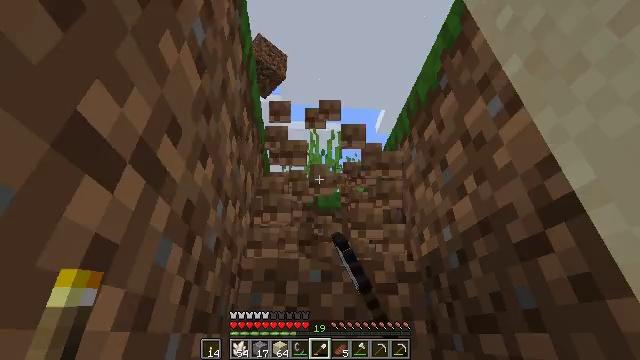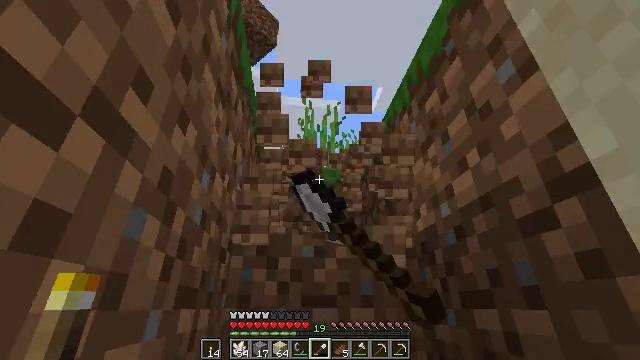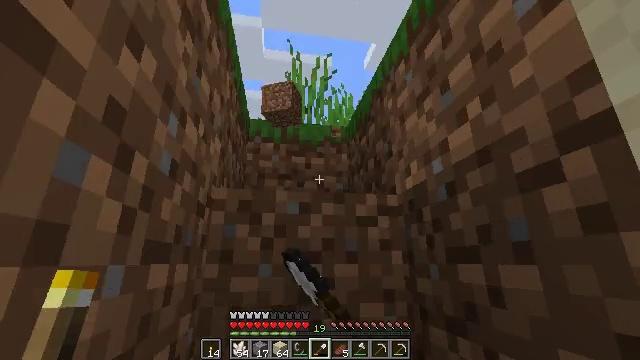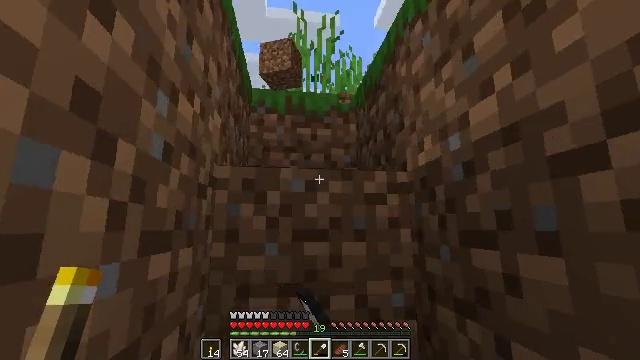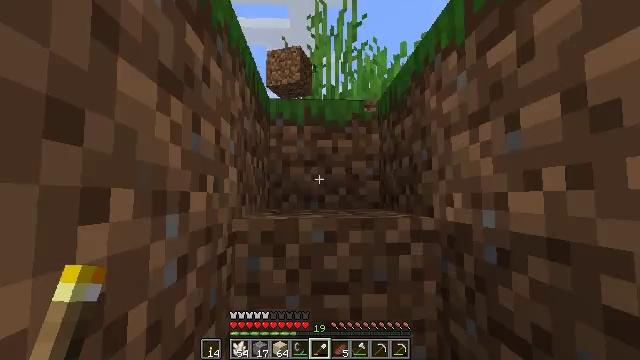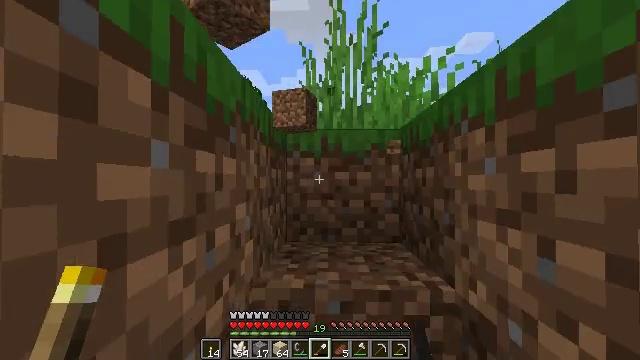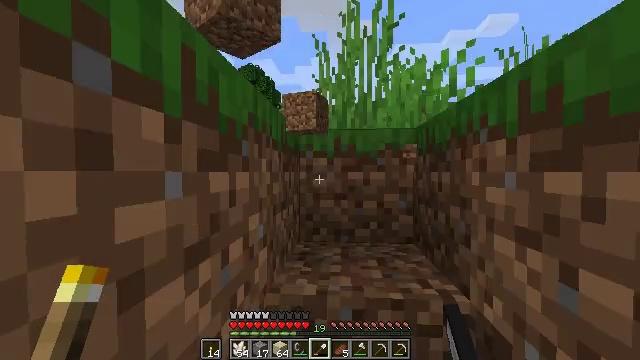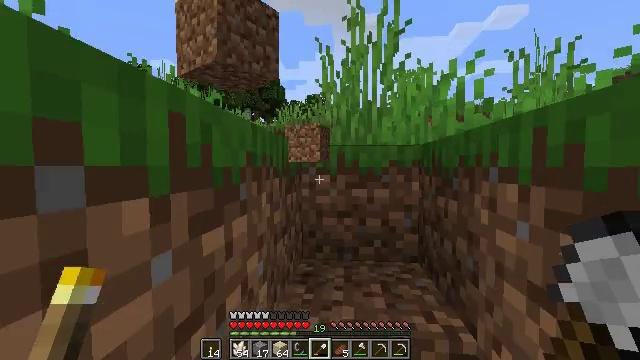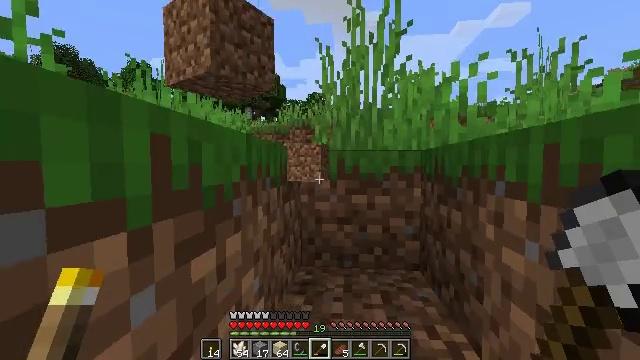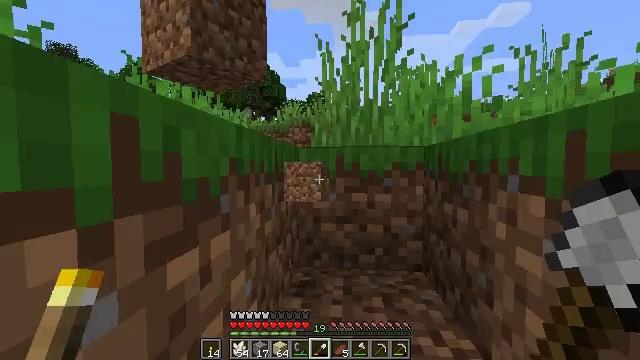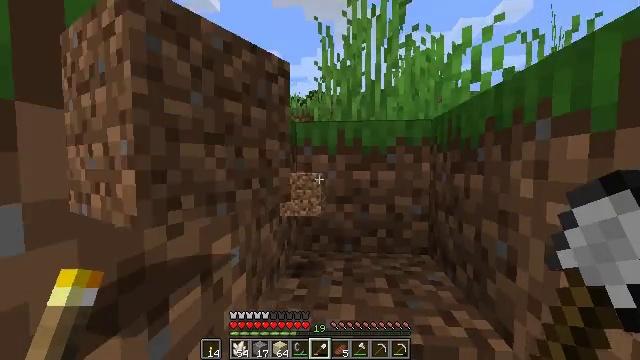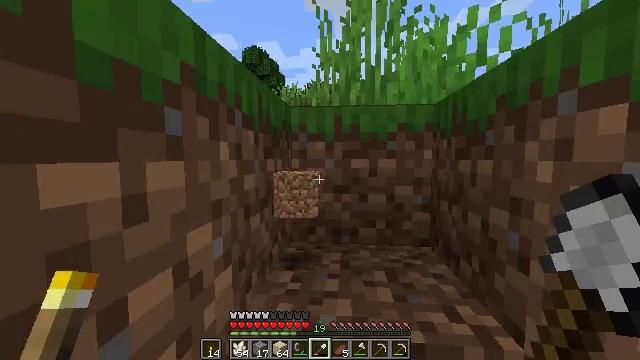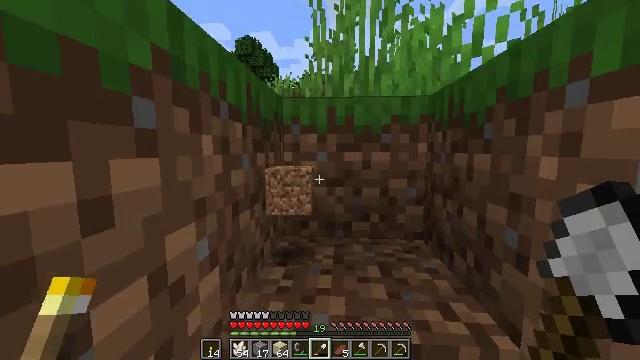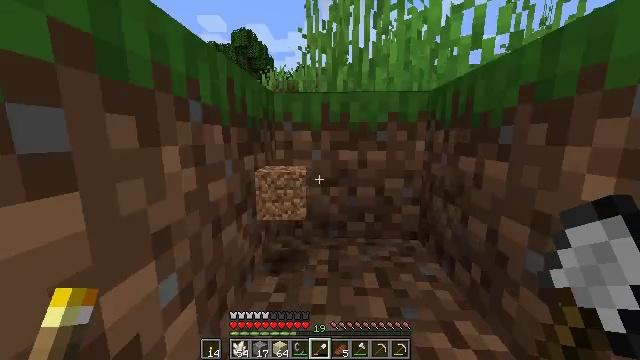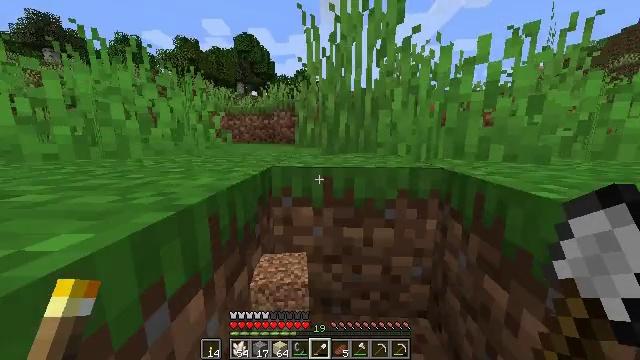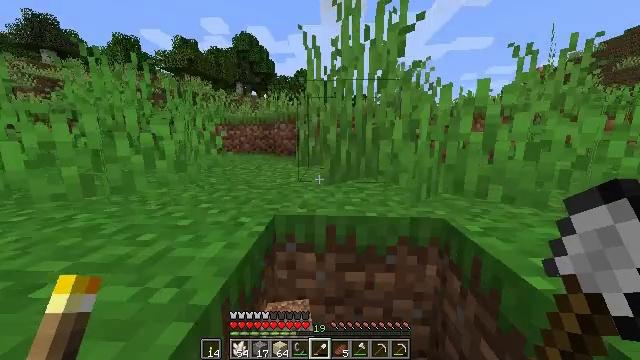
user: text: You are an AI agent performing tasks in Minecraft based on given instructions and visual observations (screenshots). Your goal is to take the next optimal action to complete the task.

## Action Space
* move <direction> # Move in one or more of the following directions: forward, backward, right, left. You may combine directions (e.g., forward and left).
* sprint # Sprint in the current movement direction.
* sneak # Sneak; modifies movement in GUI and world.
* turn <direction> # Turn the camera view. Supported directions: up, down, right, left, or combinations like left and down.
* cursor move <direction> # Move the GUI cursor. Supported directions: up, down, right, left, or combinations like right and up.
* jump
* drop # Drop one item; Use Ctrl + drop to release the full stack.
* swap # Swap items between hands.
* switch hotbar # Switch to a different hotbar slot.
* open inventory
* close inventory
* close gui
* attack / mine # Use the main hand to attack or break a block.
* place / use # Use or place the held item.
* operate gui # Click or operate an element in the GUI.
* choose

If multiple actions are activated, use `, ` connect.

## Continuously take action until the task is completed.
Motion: motion action
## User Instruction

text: Collect sand to make glass.
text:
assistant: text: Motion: move forward, turn right and down, attack / mine
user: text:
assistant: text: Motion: move forward, turn right and down
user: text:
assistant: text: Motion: move forward, turn left and down, jump
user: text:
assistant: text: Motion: move forward, turn left and down, jump
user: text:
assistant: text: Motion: move forward, turn left and down, jump
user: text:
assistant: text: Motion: move forward, turn left and down, jump
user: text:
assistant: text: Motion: move forward, turn left and down, jump
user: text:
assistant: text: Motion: move forward, jump
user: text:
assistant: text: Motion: move forward, jump
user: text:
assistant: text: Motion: move forward, jump
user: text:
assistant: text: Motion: move forward, sprint, turn down, jump
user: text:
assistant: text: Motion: move forward, sprint, turn right and down, jump
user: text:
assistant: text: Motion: move forward, sprint, turn right and down, jump
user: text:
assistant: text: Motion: move forward, sprint, jump
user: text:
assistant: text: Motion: move forward, sprint, jump
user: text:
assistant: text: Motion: move forward, jump
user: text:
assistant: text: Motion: move forward, jump
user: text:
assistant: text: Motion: move forward, turn left and down, jump
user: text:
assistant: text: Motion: move forward, turn left and down, jump
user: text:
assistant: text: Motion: move forward, turn left and down, jump
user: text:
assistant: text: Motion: move forward, turn left and down, jump
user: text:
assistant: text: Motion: move forward, sprint, turn left, jump
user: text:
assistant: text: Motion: move forward, sprint, turn left, jump
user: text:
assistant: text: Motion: move forward, sprint, turn left and up, jump
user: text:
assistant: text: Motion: move forward, sprint, turn left, jump
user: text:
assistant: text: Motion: move forward, jump
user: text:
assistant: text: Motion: move forward, jump
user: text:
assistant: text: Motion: move forward
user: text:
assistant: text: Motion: move forward, turn left
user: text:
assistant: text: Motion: move forward, turn left and down